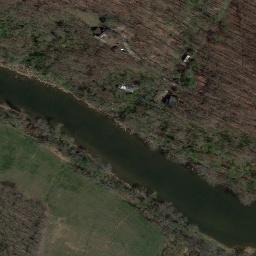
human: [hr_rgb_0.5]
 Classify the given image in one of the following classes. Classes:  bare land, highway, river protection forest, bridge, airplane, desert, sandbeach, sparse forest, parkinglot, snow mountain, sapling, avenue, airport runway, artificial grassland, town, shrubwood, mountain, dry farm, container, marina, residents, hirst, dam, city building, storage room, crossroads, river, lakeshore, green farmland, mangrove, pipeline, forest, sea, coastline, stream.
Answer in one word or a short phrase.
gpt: river